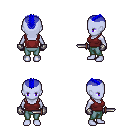
a pixel art fantasy rpg character, female body template, dark elf, purple skin, maroon pirate shirt, teal pants, blue short mohawk hairstyle, metal gloves, dagger, four views (front, back, left, right), 2x2 character sprite sheet, small pixel art, hard edges, no anti-aliasing